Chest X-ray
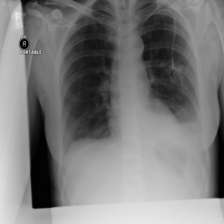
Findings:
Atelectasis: negative
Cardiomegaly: negative
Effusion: positive
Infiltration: negative
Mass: negative
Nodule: negative
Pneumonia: negative
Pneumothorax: negative
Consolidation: negative
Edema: negative
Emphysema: negative
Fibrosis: negative
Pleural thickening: negative
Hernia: negative